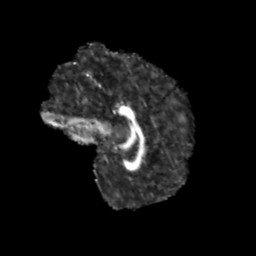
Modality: FA
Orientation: sagittal
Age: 10
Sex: female
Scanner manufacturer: siemens
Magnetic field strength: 3 T
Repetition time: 3.8 s
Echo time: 0.07 s